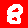
Digit: 8